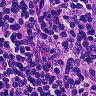
Metastatic tissue present: no